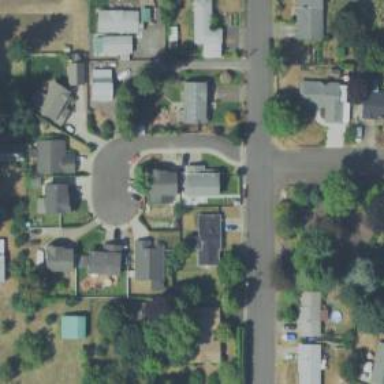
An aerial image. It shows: Residential road with sidewalk on the left side.